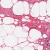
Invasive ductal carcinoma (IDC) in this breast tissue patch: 0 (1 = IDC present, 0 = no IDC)